Interaction volume radius: 10 \u00c5
Interaction volume height: 15 \u00c5
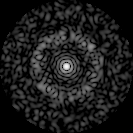
Disorder parameter: 0.83